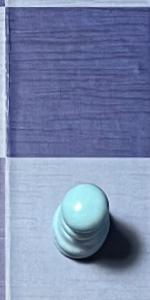
Label: Pawn_White